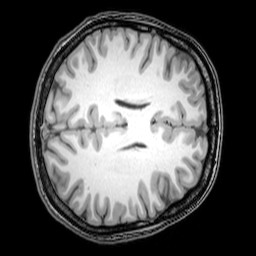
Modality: T1w
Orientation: axial
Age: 21
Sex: female
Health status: healthy
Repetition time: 0.081 s
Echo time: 0.037 s